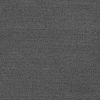
Atmospheric dust classification: dusty